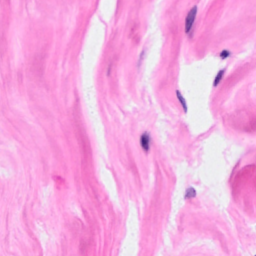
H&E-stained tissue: Breast